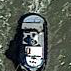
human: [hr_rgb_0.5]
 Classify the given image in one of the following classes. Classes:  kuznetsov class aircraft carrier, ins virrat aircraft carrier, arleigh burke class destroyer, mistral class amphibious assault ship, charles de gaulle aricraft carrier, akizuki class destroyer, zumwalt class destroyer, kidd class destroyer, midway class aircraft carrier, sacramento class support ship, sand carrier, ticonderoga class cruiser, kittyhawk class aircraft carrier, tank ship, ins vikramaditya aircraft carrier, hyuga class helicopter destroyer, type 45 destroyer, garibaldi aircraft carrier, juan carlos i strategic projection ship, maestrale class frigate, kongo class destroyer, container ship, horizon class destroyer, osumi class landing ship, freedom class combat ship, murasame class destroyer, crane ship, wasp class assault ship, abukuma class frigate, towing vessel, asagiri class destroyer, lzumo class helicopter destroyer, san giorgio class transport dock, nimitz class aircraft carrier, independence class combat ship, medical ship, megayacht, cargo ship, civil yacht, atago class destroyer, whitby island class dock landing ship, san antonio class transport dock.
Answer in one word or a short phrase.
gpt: Towing vessel